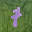
Label: 7